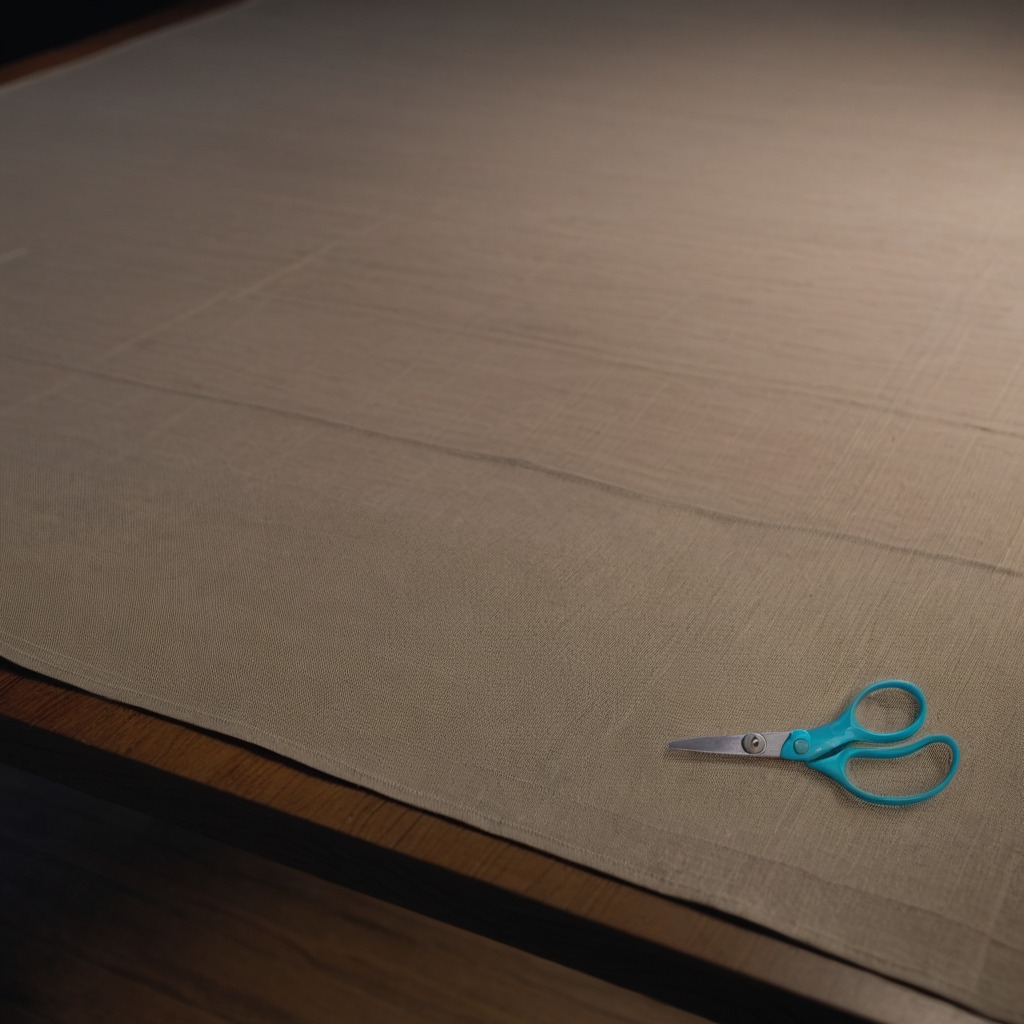
A scissor is lying on the wooden table.